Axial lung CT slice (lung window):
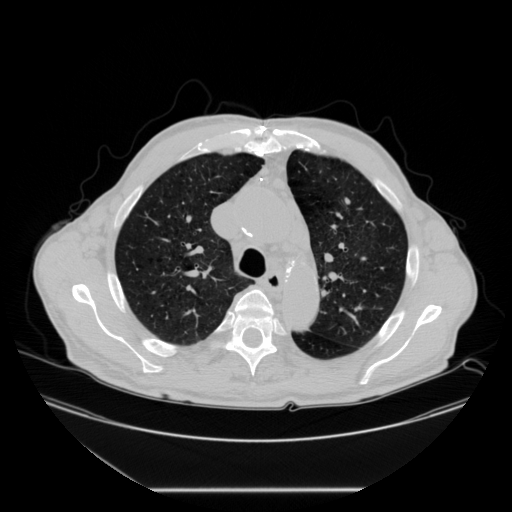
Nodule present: no